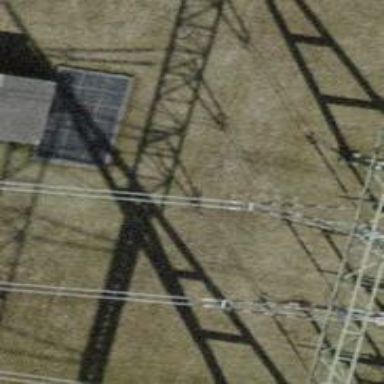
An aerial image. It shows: Power line in the image.